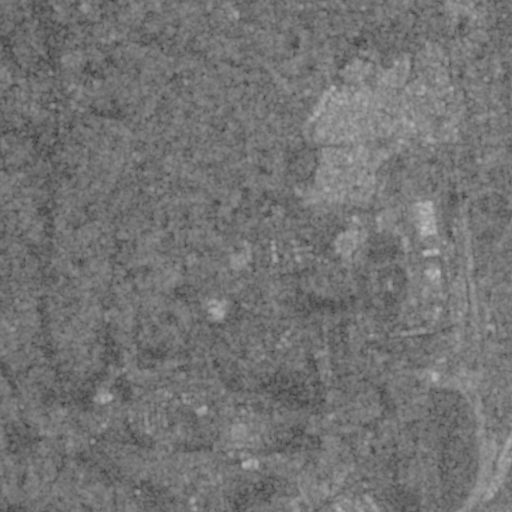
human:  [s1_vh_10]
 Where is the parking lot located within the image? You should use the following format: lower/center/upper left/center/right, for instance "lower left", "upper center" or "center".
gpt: The parking lot is located in the upper right of the image.
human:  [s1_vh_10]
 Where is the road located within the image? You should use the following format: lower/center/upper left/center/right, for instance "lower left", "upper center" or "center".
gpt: There is no road in the image.

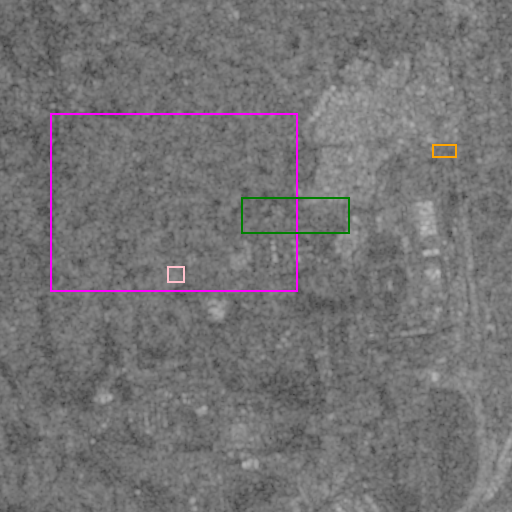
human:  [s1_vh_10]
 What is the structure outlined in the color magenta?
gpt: The structure outlined in magenta is a crop field.
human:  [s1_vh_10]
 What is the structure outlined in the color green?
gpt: The structure outlined in green is a park.
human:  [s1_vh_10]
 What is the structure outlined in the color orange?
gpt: The structure outlined in orange is a parking lot.
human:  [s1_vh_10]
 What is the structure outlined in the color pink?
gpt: The structure outlined in pink is a power substation.
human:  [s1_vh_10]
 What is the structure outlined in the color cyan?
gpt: There is no cyan outline.